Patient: sex F, age 41
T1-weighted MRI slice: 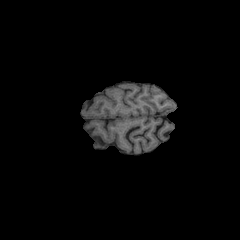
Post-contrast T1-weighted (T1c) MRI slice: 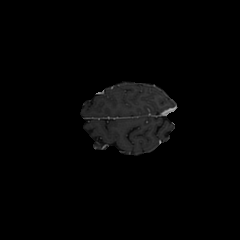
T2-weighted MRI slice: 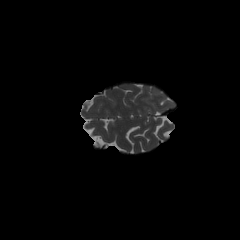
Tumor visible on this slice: no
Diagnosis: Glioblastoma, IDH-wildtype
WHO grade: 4